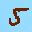
Label: 5